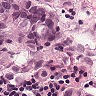
Metastatic tissue present: yes